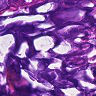
Metastatic tissue present: no